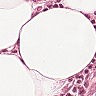
Metastatic tissue present: no